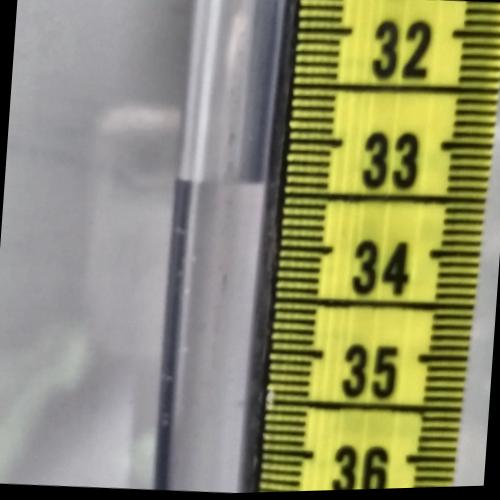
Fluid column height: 33.4 cm